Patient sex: F
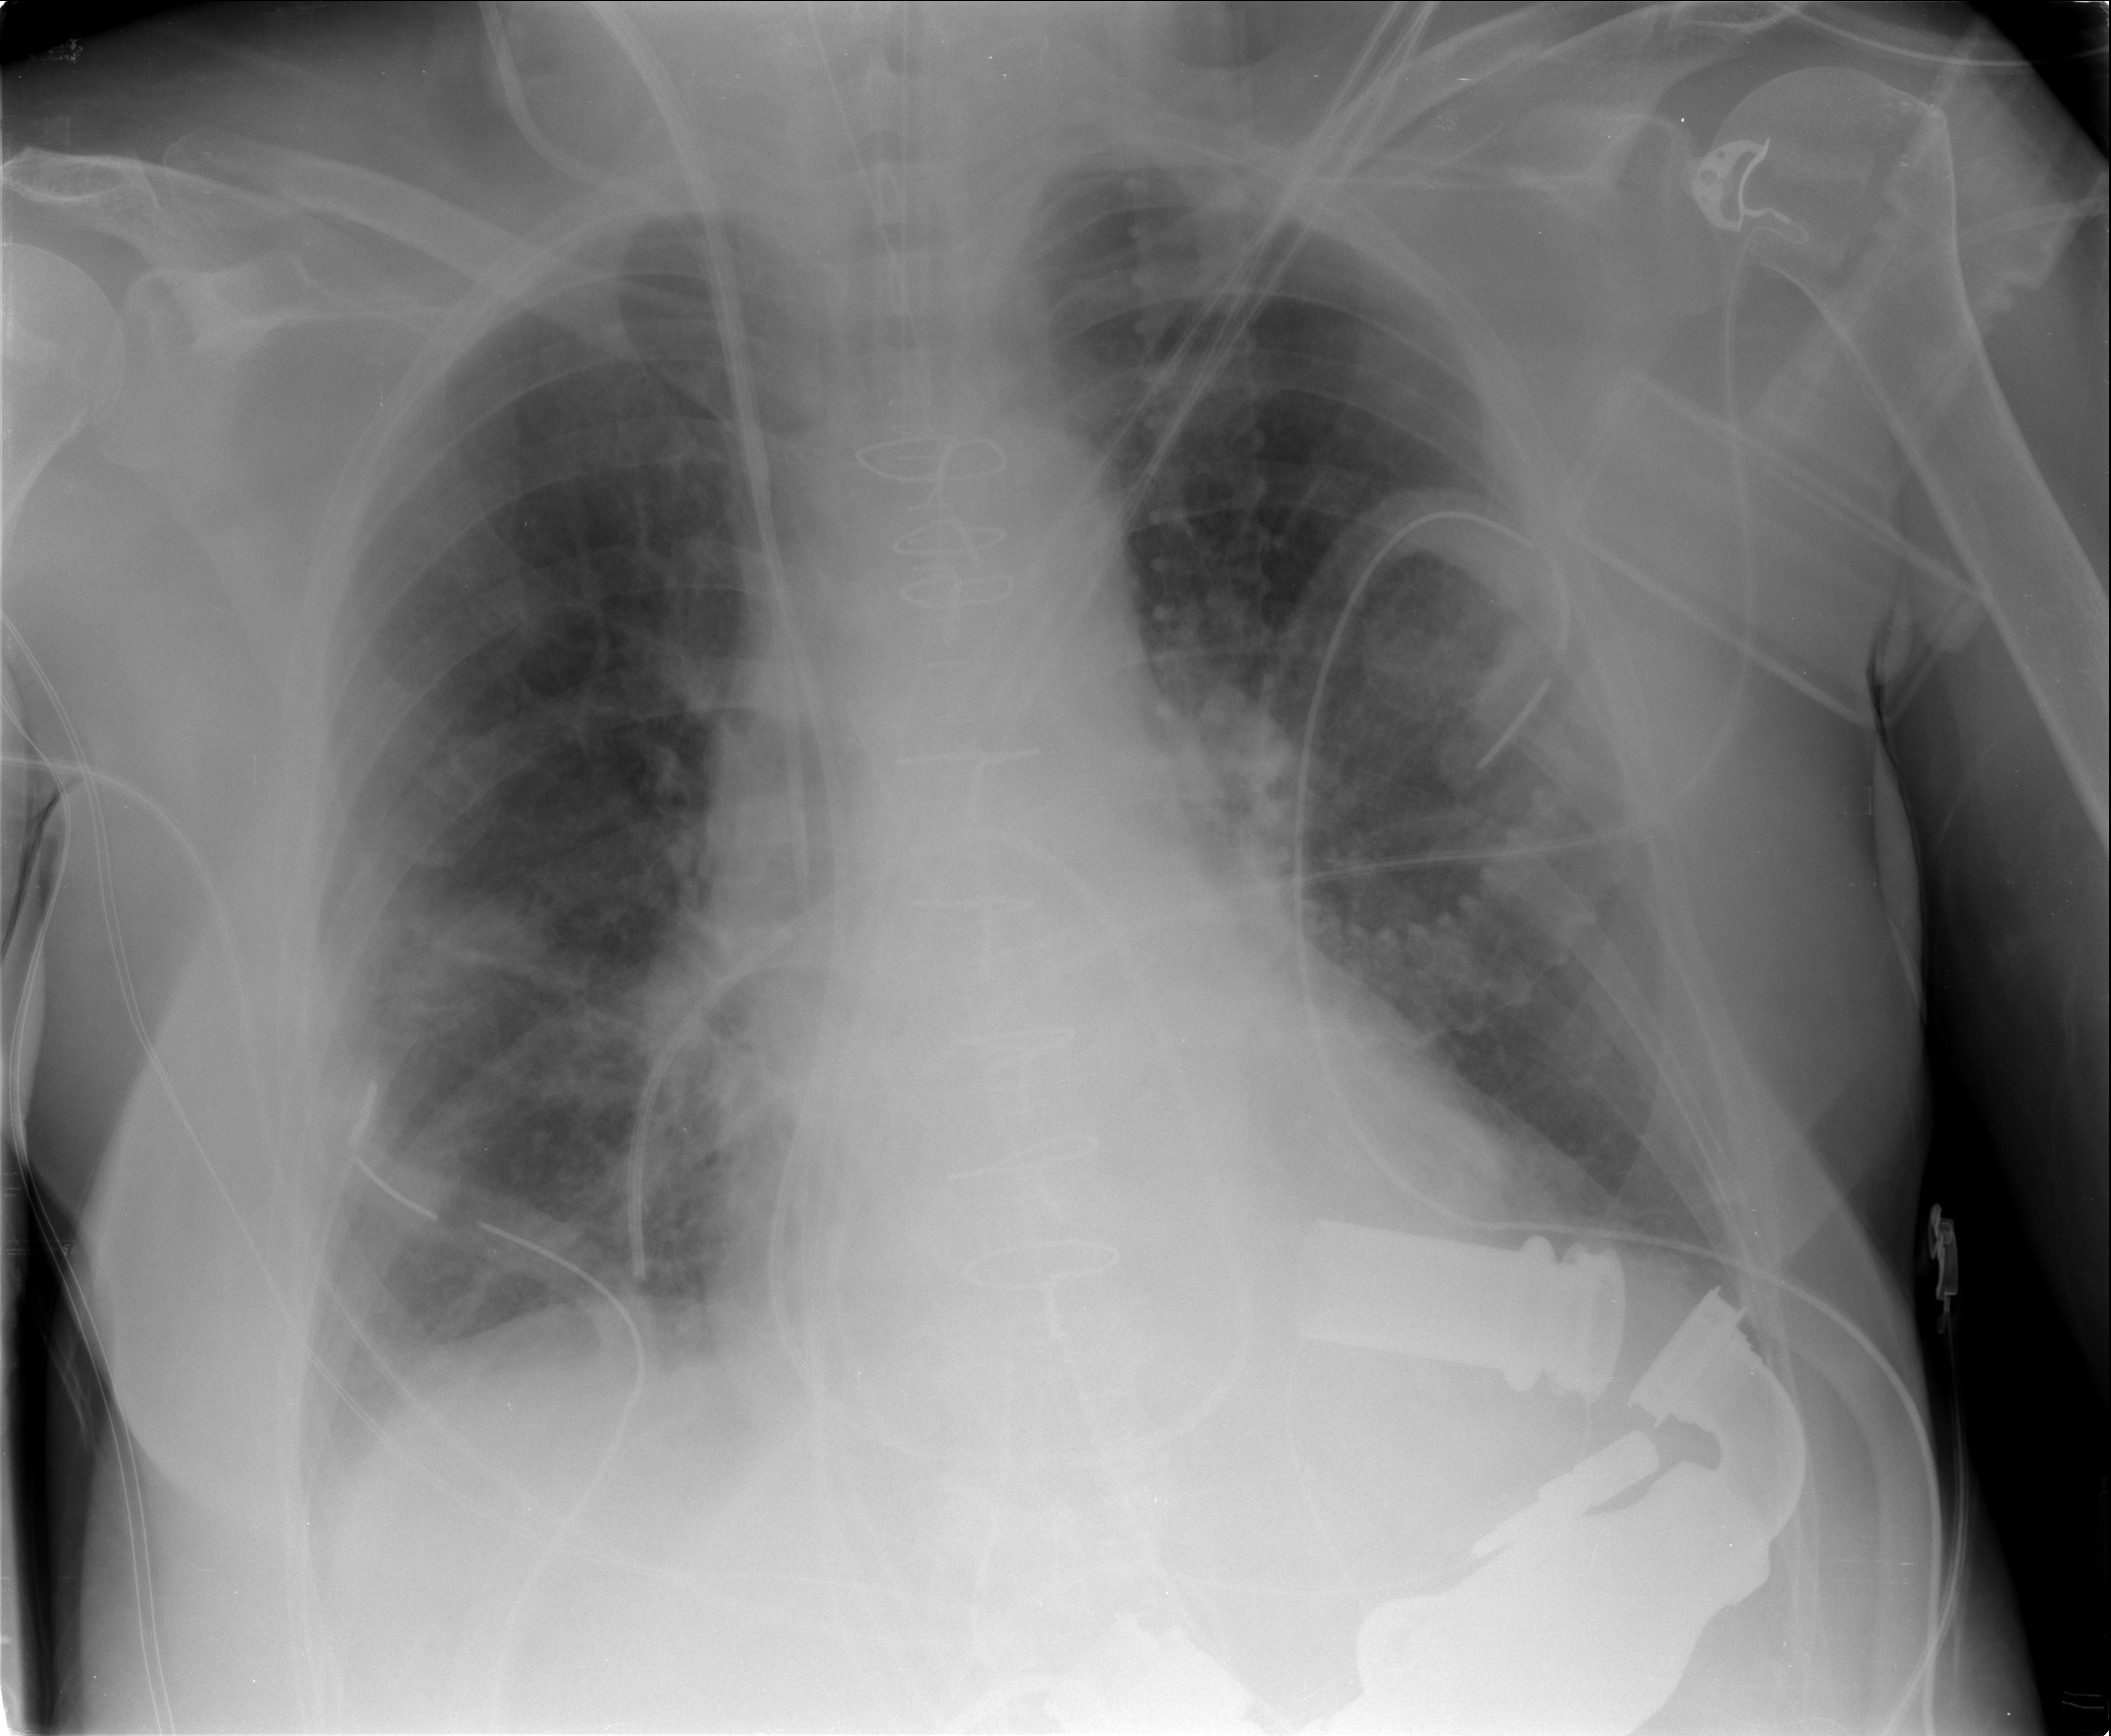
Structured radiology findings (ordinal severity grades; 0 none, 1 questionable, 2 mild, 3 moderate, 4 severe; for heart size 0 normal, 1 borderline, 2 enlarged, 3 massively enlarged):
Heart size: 2
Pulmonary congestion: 2
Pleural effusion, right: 0
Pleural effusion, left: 0
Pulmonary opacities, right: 0
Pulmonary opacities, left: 0
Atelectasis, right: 2
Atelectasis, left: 2